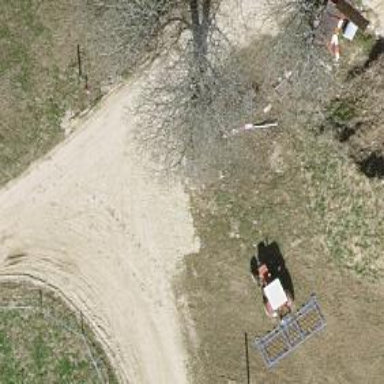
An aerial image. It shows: Unpaved track with grade 3 track type.